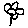
Label: flower